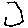
Label: hexagon